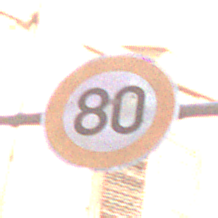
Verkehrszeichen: Geschwindigkeit80
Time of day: MorningAfternoon
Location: Outdoor (Urban)
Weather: PartlyCloudy
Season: NotSpecified
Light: Natural